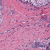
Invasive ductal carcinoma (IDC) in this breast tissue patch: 0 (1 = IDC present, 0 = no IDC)